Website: macys
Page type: billing-address
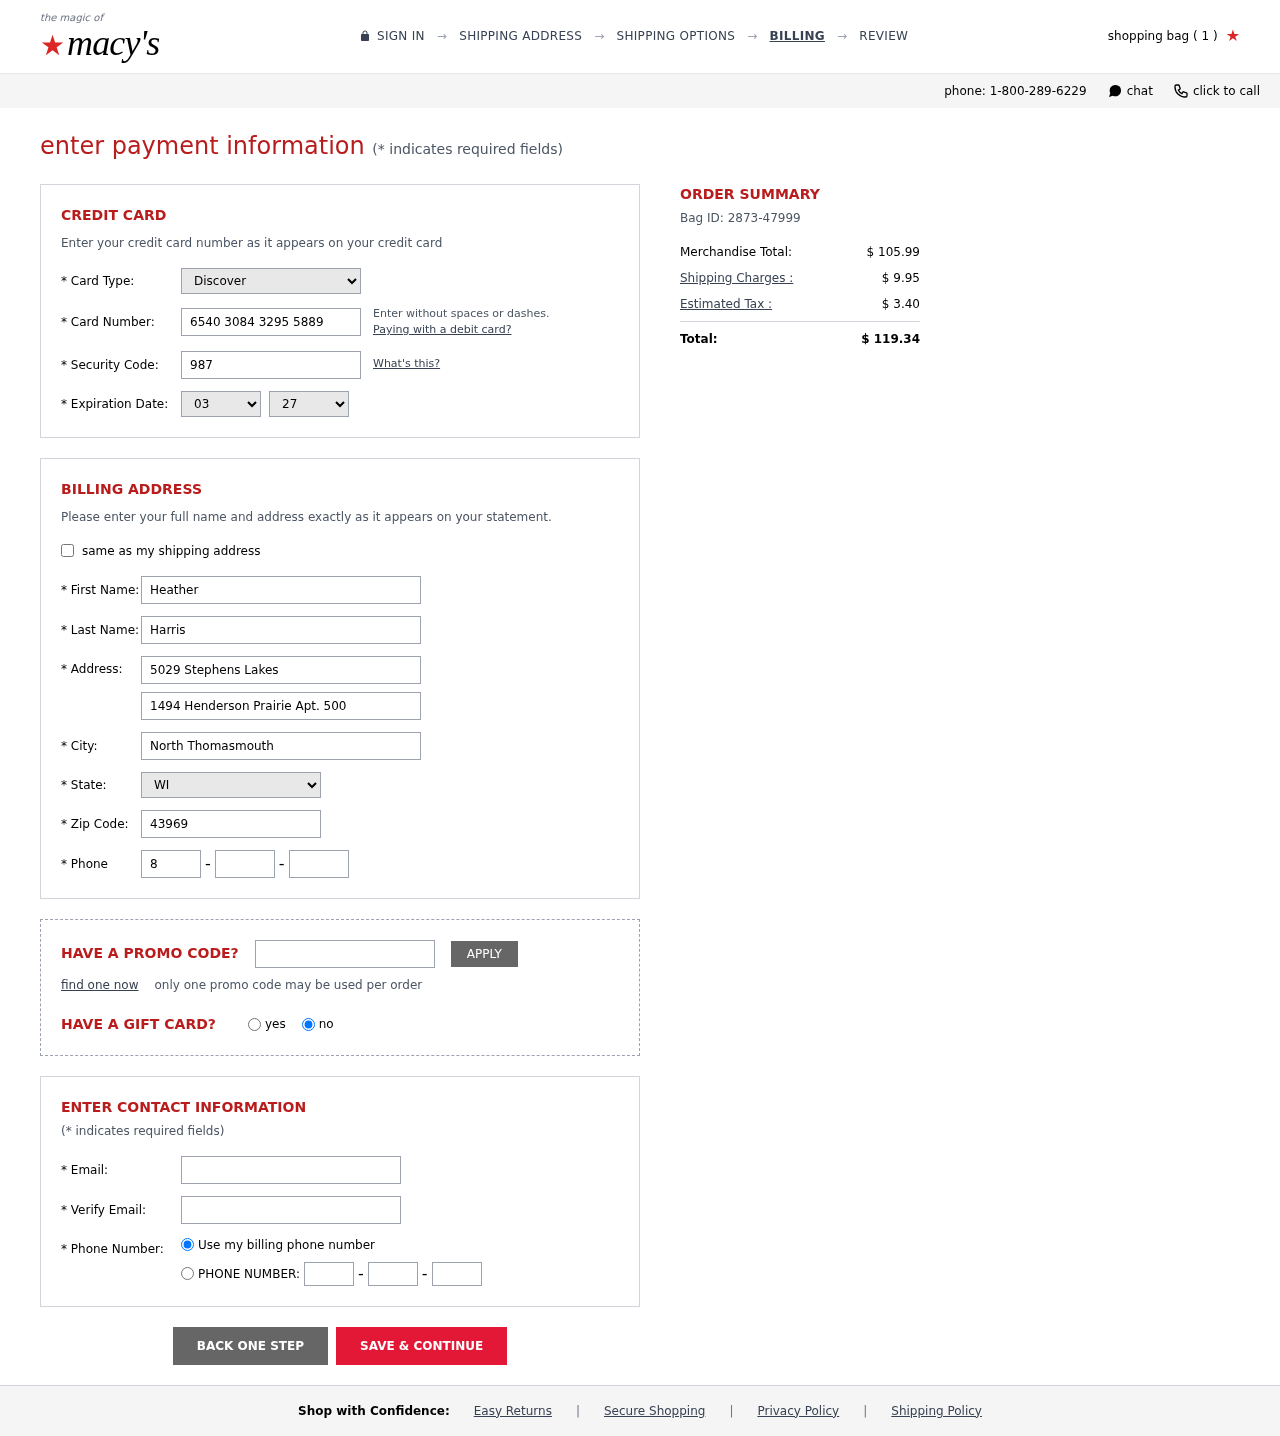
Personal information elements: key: PII_CARD_CVV
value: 987
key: PII_CARD_EXPIRY_MONTH
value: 03
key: PII_CARD_EXPIRY_YEAR
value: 27
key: PII_CARD_NUMBER
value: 6540 3084 3295 5889
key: PII_CARD_TYPE
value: Discover
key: PII_CITY
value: North Thomasmouth
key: PII_EMAIL
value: heather.harris@hotmail.com
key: PII_FIRSTNAME
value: Heather
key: PII_LASTNAME
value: Harris
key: PII_PHONE_AREA
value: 862
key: PII_PHONE_PREFIX
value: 649
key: PII_PHONE_SUFFIX
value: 0049
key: PII_POSTCODE
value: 43969
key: PII_STATE_ABBR
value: WI
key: PII_STREET
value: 5029 Stephens Lakes
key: PII_STREET2
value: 1494 Henderson Prairie Apt. 500
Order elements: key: ORDER_NUM_ITEMS
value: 1
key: ORDER_ID
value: Bag ID: 2873-47999
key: ORDER_SUBTOTAL
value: $ 105.99
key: ORDER_SHIPPING_COST
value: $ 9.95
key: ORDER_TAX
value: $ 3.40
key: ORDER_TOTAL
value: $ 119.34